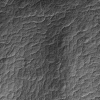
Atmospheric dust classification: not_dusty